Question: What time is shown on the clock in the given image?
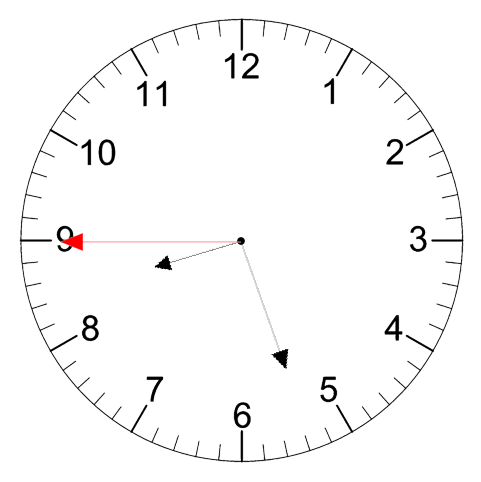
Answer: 08:26:45